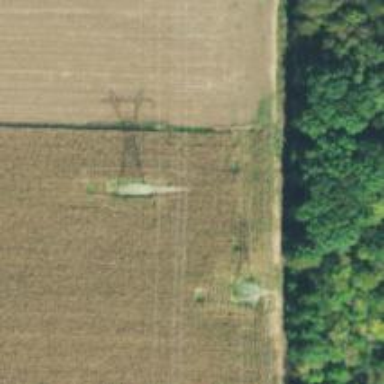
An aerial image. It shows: Lattice structure tower.